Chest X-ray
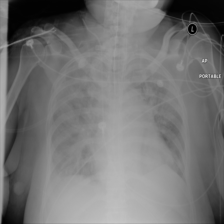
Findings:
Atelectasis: negative
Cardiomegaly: negative
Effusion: negative
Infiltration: positive
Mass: negative
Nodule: negative
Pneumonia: negative
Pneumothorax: negative
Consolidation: negative
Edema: negative
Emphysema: negative
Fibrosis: negative
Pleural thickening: negative
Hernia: negative